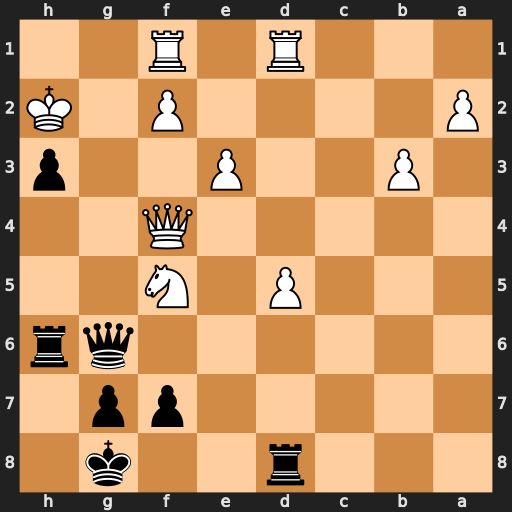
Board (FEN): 3r2k1/5pp1/6qr/3P1N2/5Q2/1P2P2p/P4P1K/3R1R2
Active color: b
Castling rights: -
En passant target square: -
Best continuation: Qg2#